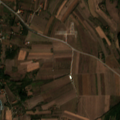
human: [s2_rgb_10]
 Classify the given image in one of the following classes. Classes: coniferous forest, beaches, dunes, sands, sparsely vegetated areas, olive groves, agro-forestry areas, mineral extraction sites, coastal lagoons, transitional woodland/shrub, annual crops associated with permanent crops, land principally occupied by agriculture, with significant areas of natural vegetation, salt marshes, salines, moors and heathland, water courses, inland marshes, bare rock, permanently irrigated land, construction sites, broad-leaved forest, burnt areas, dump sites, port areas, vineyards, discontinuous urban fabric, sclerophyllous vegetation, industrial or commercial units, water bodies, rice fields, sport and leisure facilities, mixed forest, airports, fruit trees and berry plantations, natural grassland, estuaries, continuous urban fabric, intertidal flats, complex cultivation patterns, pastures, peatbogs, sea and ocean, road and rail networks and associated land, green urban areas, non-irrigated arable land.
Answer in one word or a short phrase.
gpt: non-irrigated arable land, complex cultivation patterns, broad-leaved forest